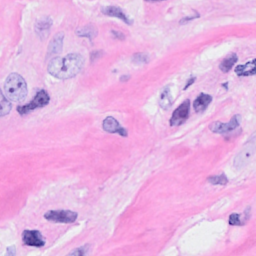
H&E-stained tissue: Breast